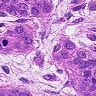
Metastatic tissue present: yes